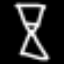
Label: hourglass